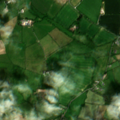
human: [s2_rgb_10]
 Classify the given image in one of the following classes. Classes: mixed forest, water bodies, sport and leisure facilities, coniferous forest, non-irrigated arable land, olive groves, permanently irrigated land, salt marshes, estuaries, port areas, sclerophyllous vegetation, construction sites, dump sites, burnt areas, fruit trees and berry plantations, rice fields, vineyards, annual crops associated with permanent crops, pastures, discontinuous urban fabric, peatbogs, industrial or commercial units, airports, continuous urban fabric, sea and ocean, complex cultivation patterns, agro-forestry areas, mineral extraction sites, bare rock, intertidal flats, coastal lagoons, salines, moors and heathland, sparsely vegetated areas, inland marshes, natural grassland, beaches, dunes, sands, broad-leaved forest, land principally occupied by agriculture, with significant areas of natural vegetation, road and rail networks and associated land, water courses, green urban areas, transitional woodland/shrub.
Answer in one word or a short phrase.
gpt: non-irrigated arable land, pastures